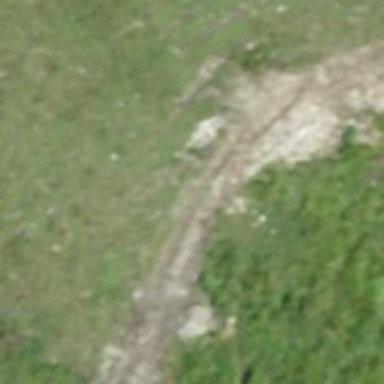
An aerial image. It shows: Path.